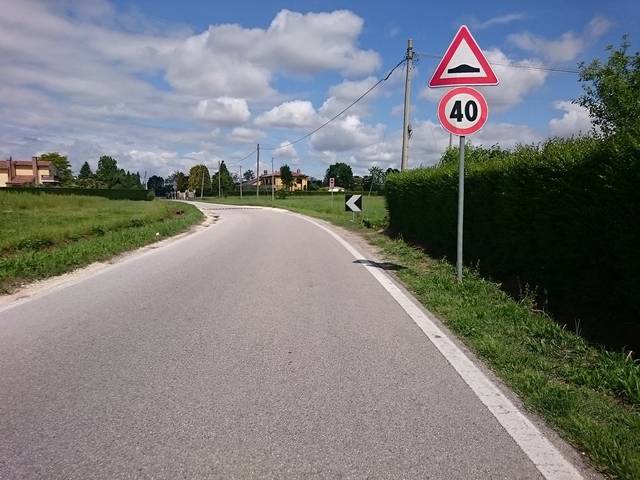
Region: Italy
Coordinates: 45.439, 11.778